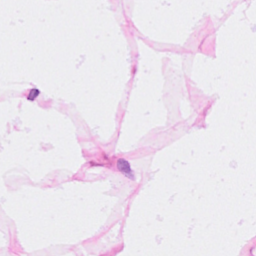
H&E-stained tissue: Breast